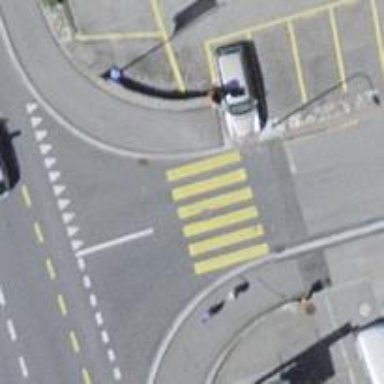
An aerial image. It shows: Marked road crossing.